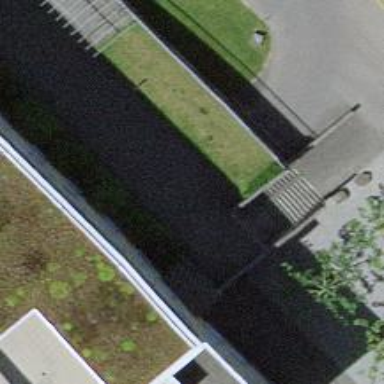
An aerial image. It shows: Concrete steps.